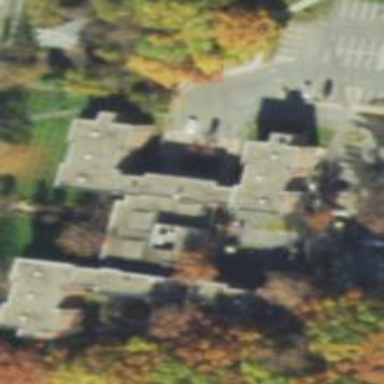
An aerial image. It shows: Dormitory building.